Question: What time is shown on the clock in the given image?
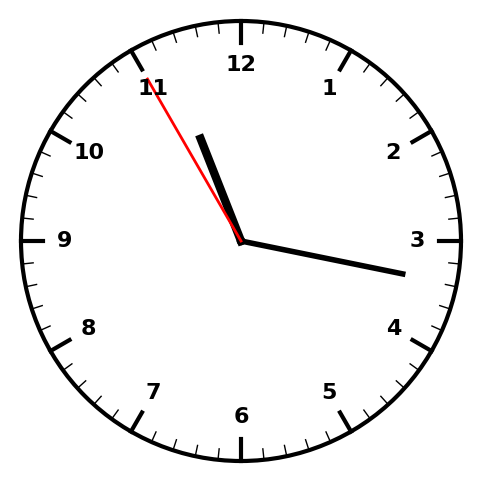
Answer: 11:16:55